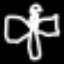
Label: angel